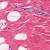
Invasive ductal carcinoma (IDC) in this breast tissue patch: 0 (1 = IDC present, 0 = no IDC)